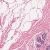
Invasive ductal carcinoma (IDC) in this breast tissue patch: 0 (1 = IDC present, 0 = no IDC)